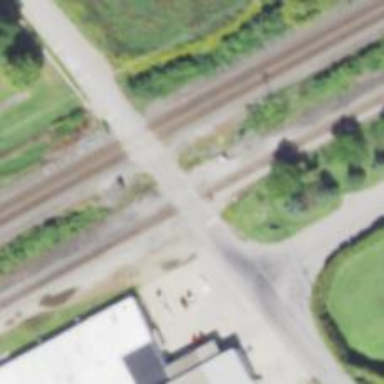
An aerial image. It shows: Level crossing with lights and barriers.